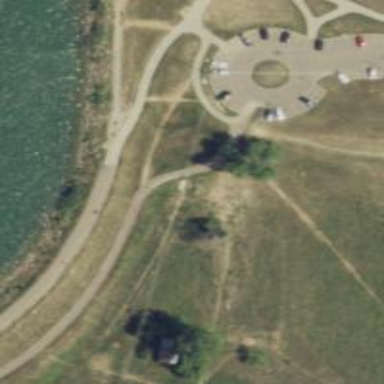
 perfect for leisurely sports activities."